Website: crate-barrel
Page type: receipt
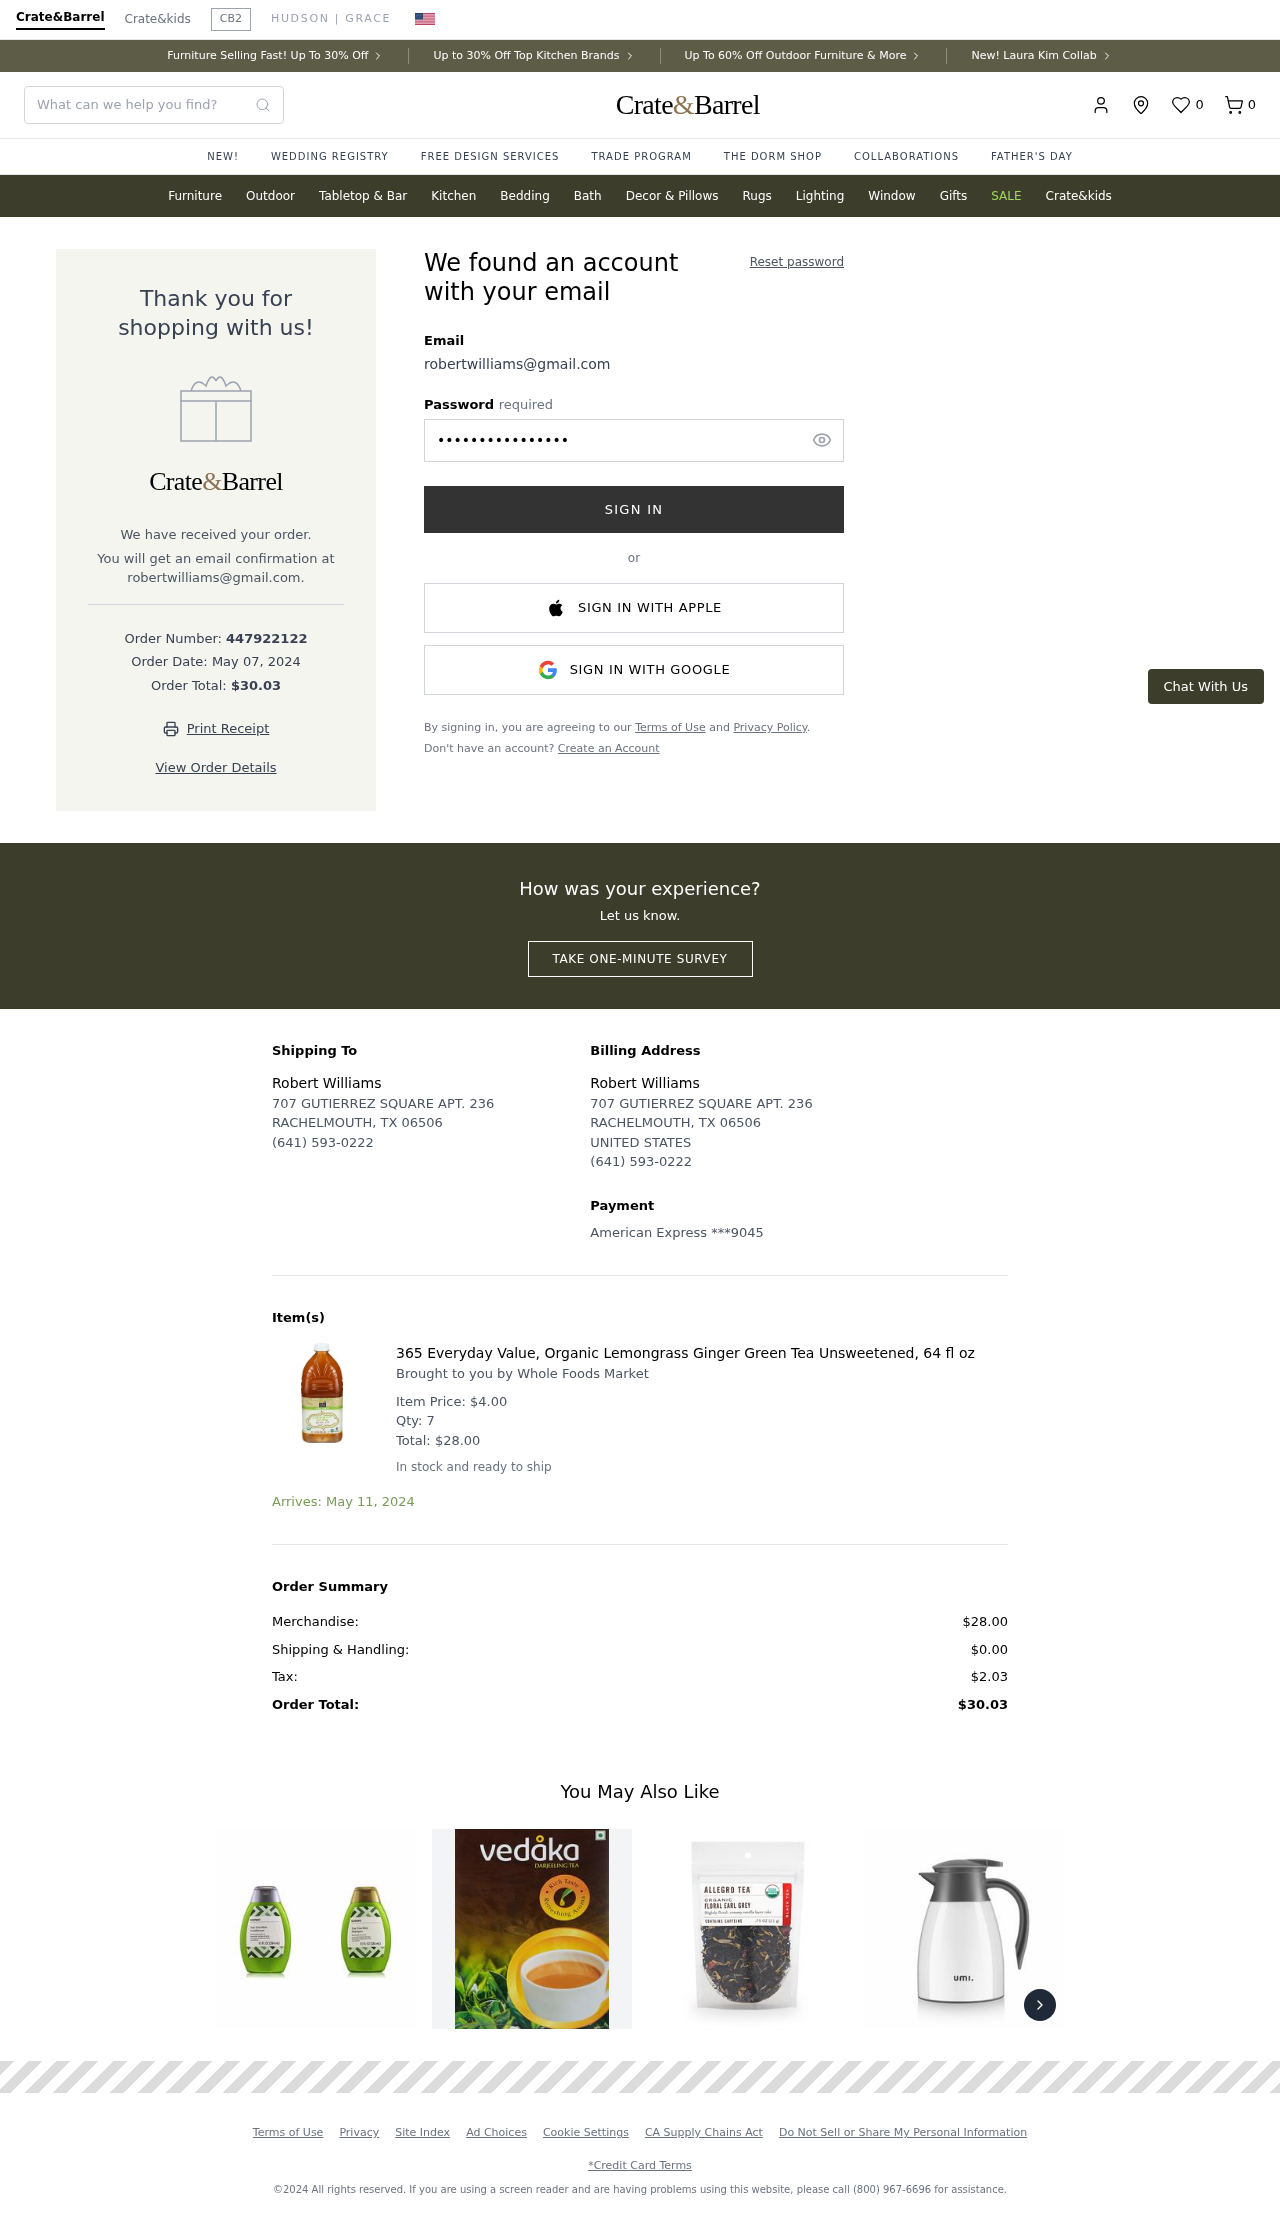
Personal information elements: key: PII_CARD_LAST4
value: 9045
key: PII_CARD_TYPE
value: American Express
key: PII_COUNTRY
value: UNITED STATES
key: PII_EMAIL
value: robertwilliams@gmail.com
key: PII_FULLNAME
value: Robert Williams
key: PII_STREET
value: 707 GUTIERREZ SQUARE APT. 236
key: PII_EMAIL2
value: robertwilliams@gmail.com
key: PII_CITY_STATE_ZIP
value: RACHELMOUTH, TX 06506
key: PII_PHONE
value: (641) 593-0222
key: PII_FULLNAME2
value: Robert Williams
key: PII_STREET2
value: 707 GUTIERREZ SQUARE APT. 236
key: PII_CITY_STATE_ZIP2
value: RACHELMOUTH, TX 06506
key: PII_PHONE2
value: (641) 593-0222
Product elements: key: PRODUCT1_DESC
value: Brought to you by Whole Foods Market
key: PRODUCT1_NAME
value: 365 Everyday Value, Organic Lemongrass Ginger Green Tea Unsweetened, 64 fl oz
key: PRODUCT1_PRICE
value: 4
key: PRODUCT1_QUANTITY
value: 7
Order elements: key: ORDER_NUM_ITEMS
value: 0
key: ORDER_ID
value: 447922122
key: ORDER_DATE
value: May 07, 2024
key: ORDER_TOTAL
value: $30.03
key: ORDER_ITEM_TOTAL
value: $28.00
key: ORDER_DELIVERY_DATE
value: Arrives: May 11, 2024
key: ORDER_SUBTOTAL
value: $28.00
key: ORDER_SHIPPING_COST
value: $0.00
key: ORDER_TAX
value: $2.03
Search elements: key: HEADER_SEARCH
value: What can we help you find?
Other elements: key: FAVORITES_COUNT
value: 0